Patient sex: F
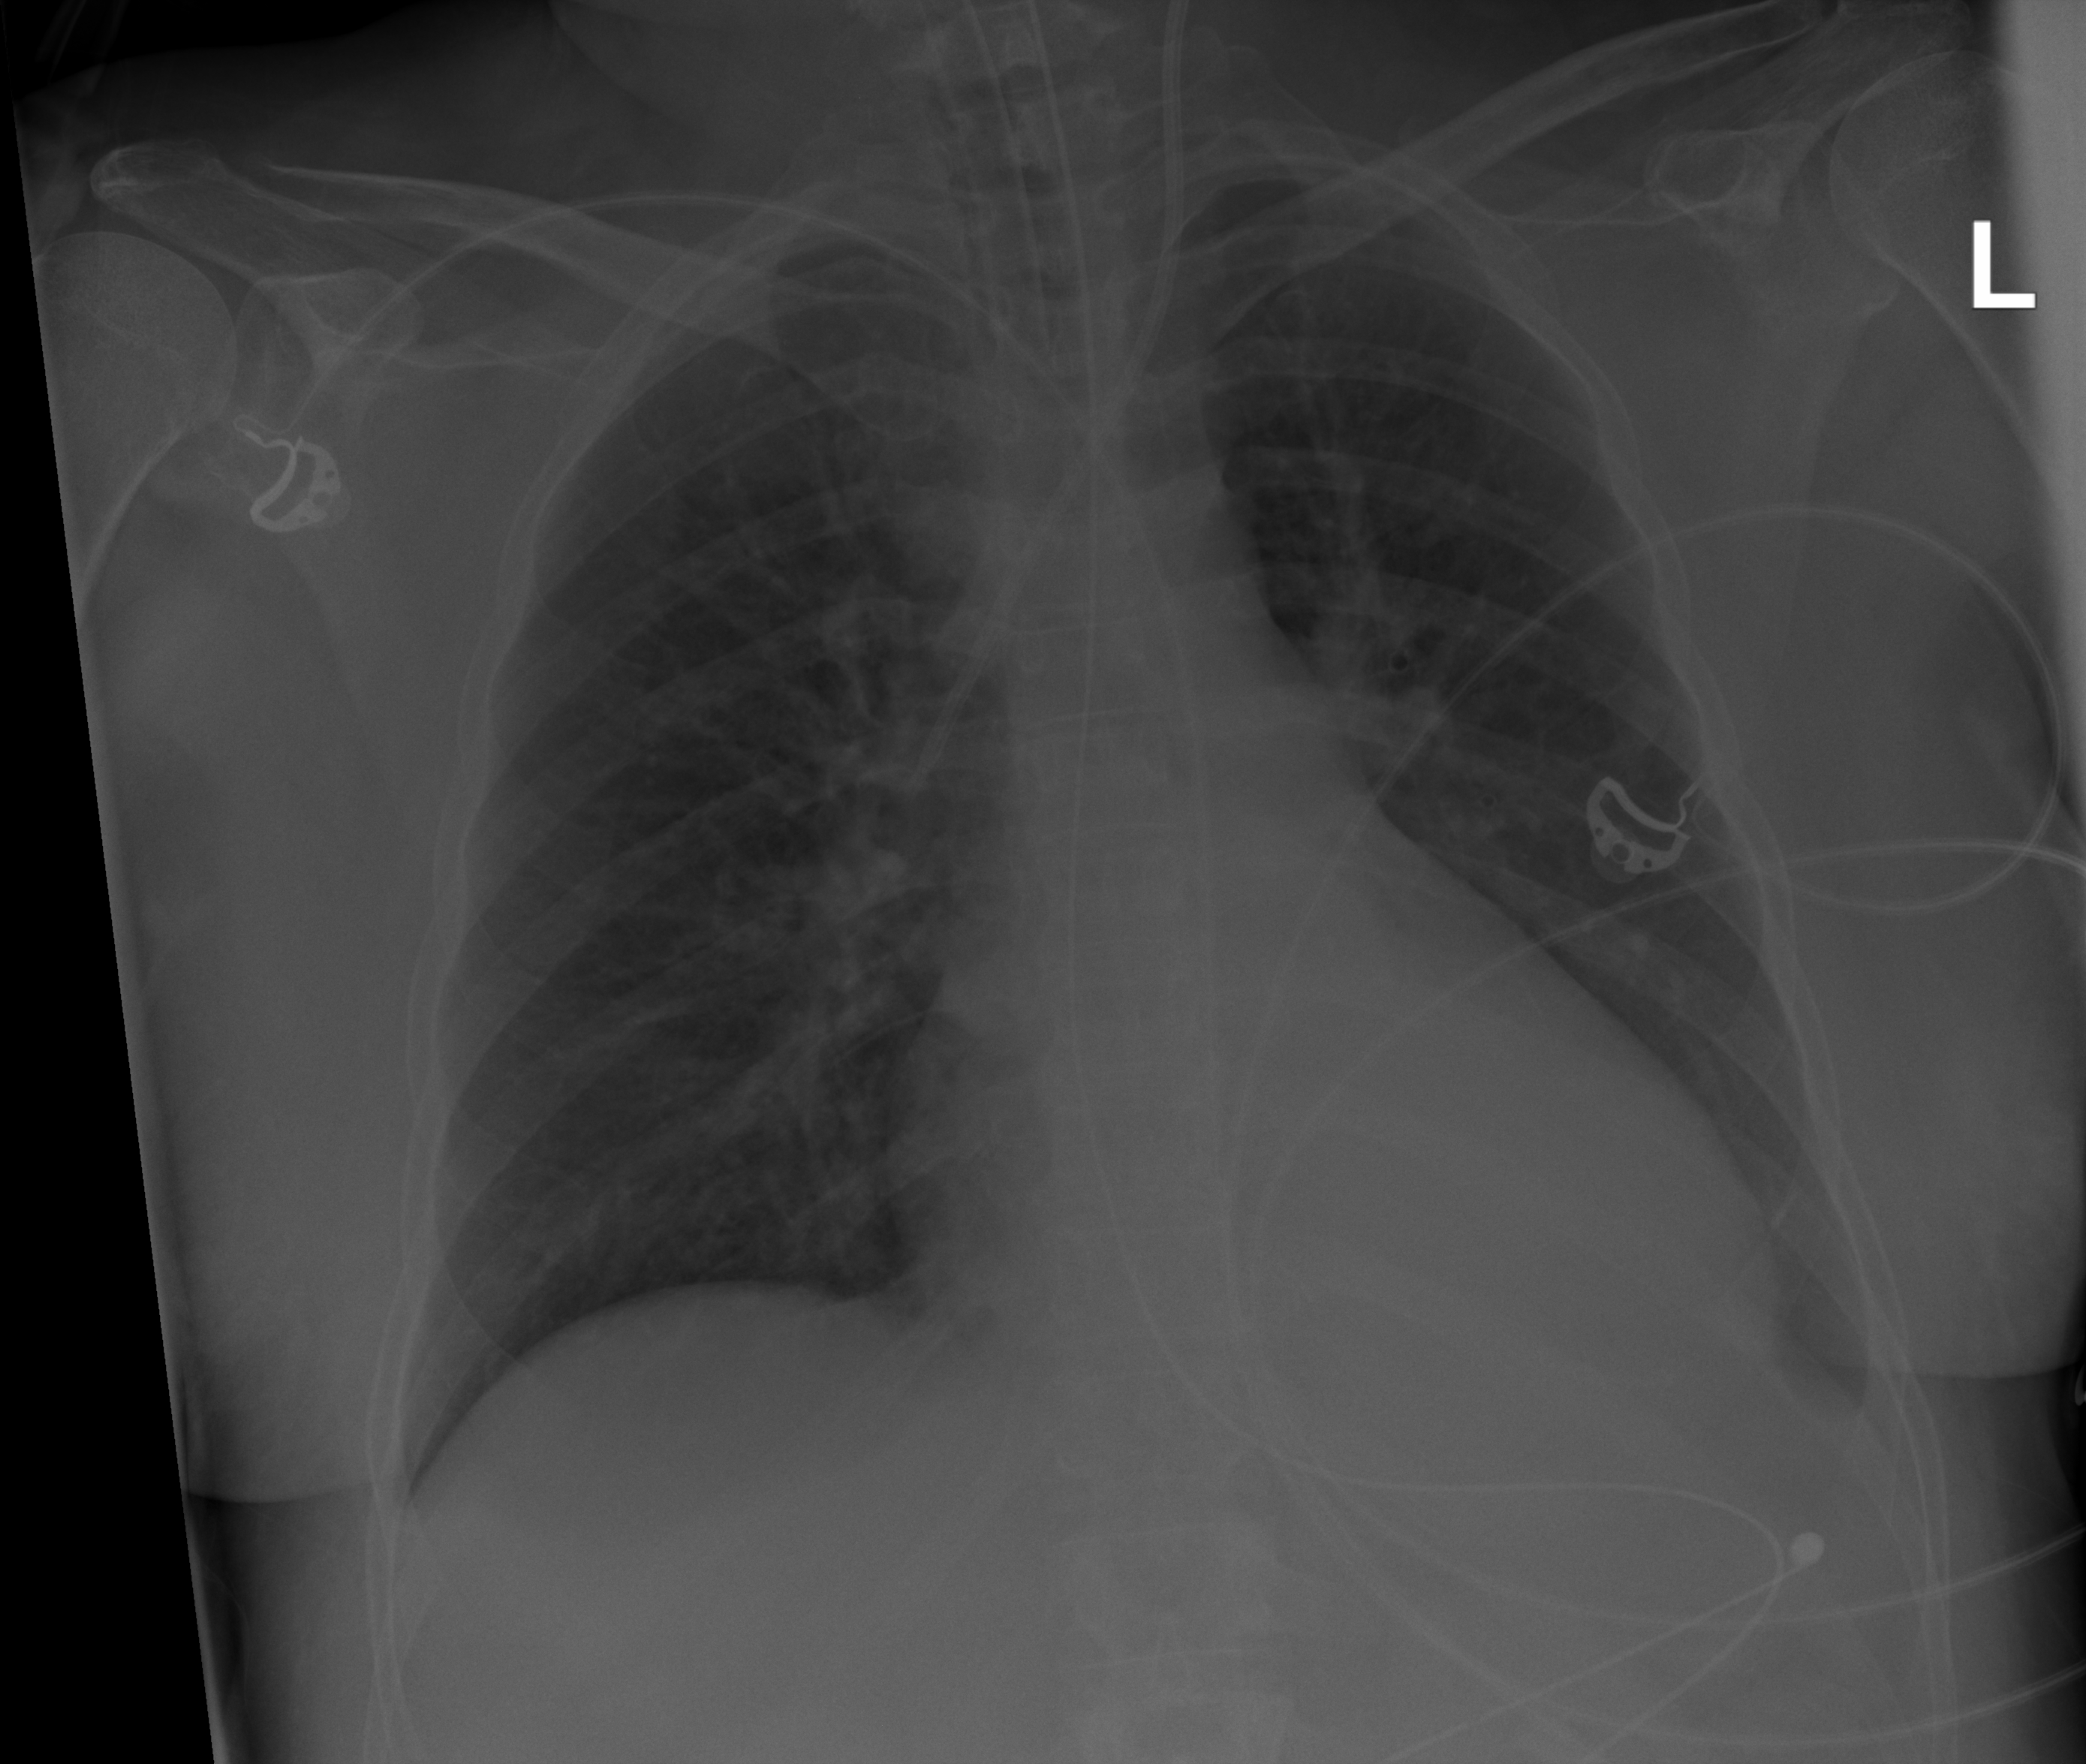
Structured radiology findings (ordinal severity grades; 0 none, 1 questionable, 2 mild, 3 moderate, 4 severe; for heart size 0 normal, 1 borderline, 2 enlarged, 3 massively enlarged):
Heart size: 1
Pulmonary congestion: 0
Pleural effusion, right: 0
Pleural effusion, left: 2
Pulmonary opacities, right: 0
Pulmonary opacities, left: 0
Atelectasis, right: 0
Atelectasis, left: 2